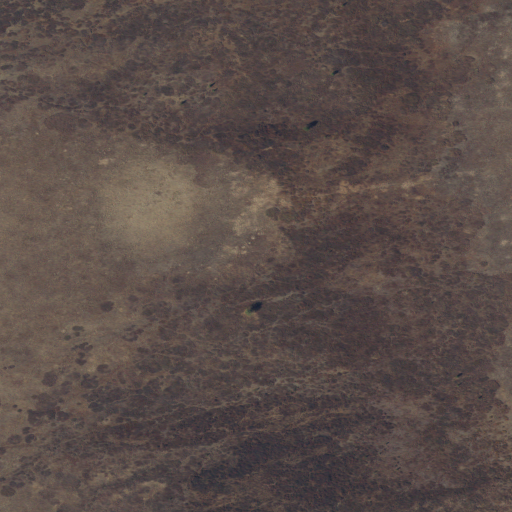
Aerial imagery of plain(s) in Idaho named Ayers Meadows containing herbaceous wetlands and woody wetlands